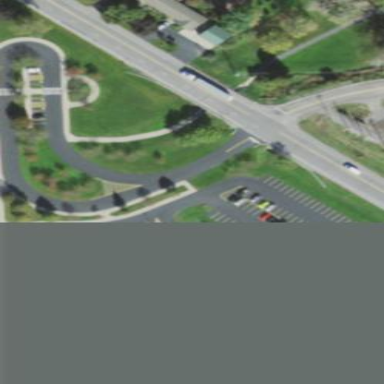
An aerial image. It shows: Parking area.